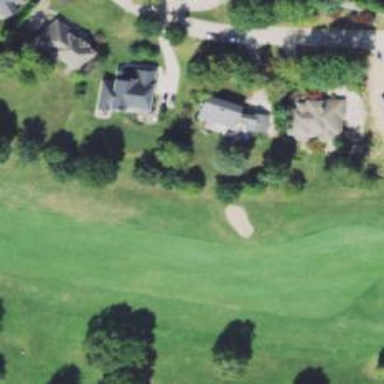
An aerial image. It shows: Grassy area designated as golf fairway.